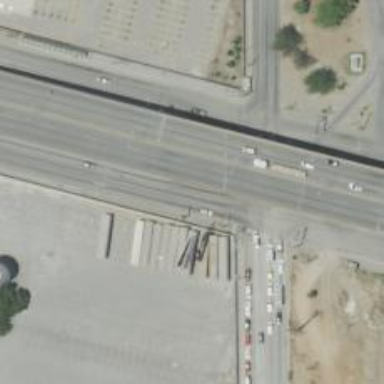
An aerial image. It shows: Trunk link highway.